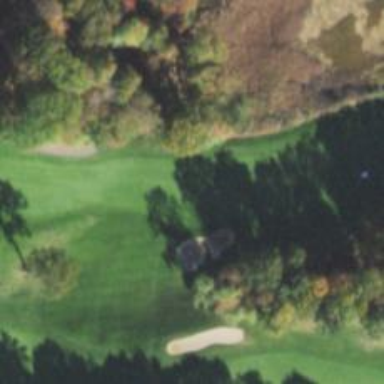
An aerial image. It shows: Golf hole.